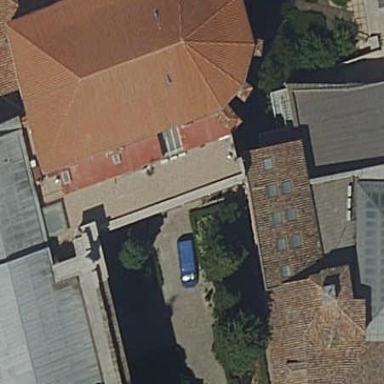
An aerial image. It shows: Part of building.